Question: I'm currently facing a performance problem with creating POCO objects from my database. I'm using Entity Framework 4 as OR-Mapper.
The whole application is a prototype for now.
Let's assume I want to have some business objects like classes 'Printer' or 'Scanner'. Both classes inherit from a BaseClass called Product.
The business classes exist.
I try to use a more generic database approach. I don't want to create tables for "Printer" nor "Scanner". I want to have 3 tables: One called Product, and the other Property and PropertyValue (which stores all assigned values to a specific Product).
In my business layer I do create a specific object like this:
'''
public Printer GetPrinter(int IDProduct)
{
Printer item = new Printer();
// get the product object with EF
// get all PropertyValues
// (with Reflection) foreach property in item.GetType().GetProperties
// {
// property.SetValue("specific value")
// }
return item;
}
'''
This is how the EF model looks like:

Works fine so far. For now I'm doing performance tests for retrieving multiple sets.
I've created a prototype and improved it several times to increase the performance. It is still far away from being usable.
I takes 919ms to create 300 objects who only contain 3 properties.
The reason for choosing such DB design is to have a generic database design. Adding new properties should only be done in the business model.
Am I just being too stupid to create a performant way of retrieving xx objects or is my approach totally wrong? As far as I understand OR-Mapper, they are basically doing the same?
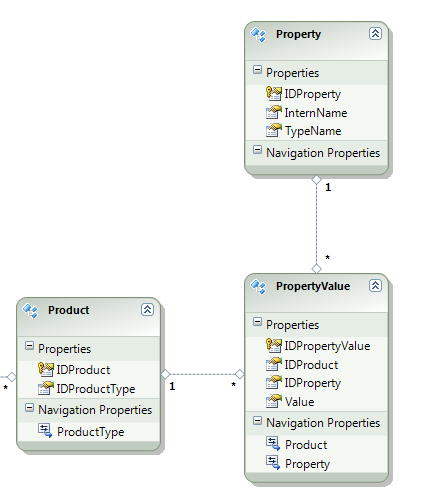
Answer: I think you missed whole point of ORM. The reason why people are using ORM is to be able to persist buisness objects and easily retrieve business objects. You are using ORM to get just data for your business objects' factories. Factories are using reflection to build business object from materialized classes retrieved by ORM. This will always be very slow because:
- - -
IMO if you want to follwo this DB design to have generic tables absolutely independent on your business objects you don't need ORM or at least you don't need EF.
The reason for your performance problems is that generic approach is not follwed in your business model. So you must somewhere convert generic data to specific data = slow operation.
If you want to improve performance define set of shared properties and place them into Product. Then either use your current PropertyValue and Property for additional non shared properties or use simply ExtendedProperties table storing key value pairs. Your entities will be of type Product with inner type property, shared properties and collection of extended properties. That is generic approach.